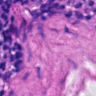
Metastatic tissue present: no